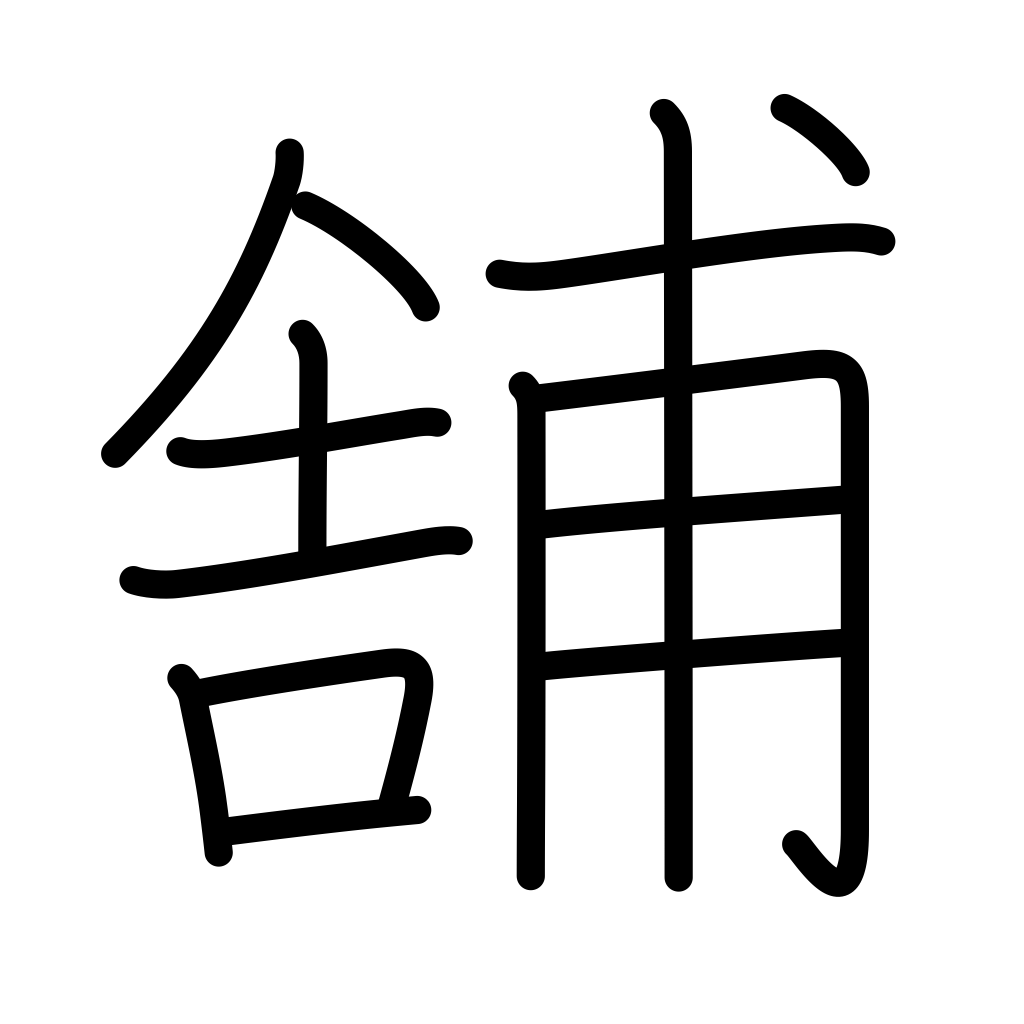
Meaning: shop, store, pave